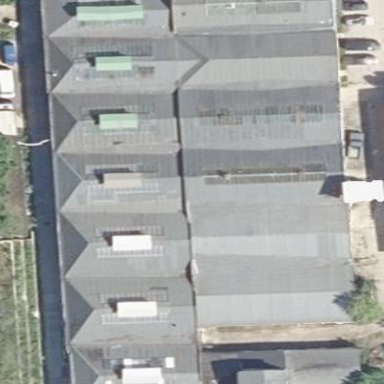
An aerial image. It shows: Commercial building.